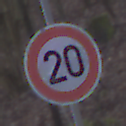
Verkehrszeichen: Geschwindigkeit20
Umgebung: Outdoor, Nature
Tageszeit: MorningAfternoon
Wetter: Overcast
Licht: Natural
Jahreszeit: Winter
Kontrast: LowContrast